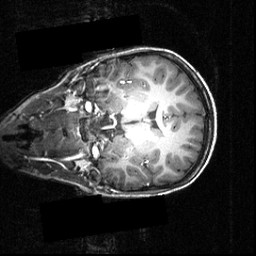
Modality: T1w
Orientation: coronal
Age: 12
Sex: female
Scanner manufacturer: siemens
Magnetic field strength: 3.951 T
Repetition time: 1.5 s
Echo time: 0.00335 s